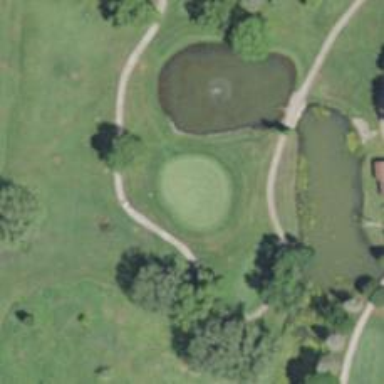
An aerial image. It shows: Golf hole.